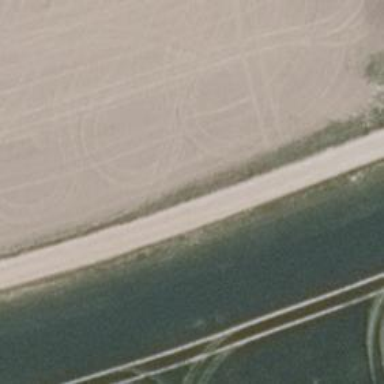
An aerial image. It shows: Track with grade2 tracktype.